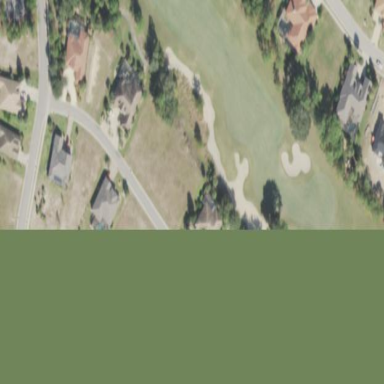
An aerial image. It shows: Golf bunker filled with sandy terrain.